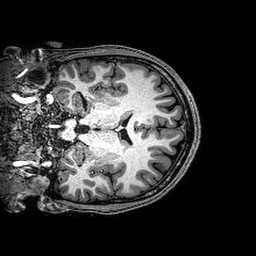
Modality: T1w
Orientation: coronal
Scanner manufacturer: philips
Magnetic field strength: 3 T
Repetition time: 0.008171 s
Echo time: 0.00374 s